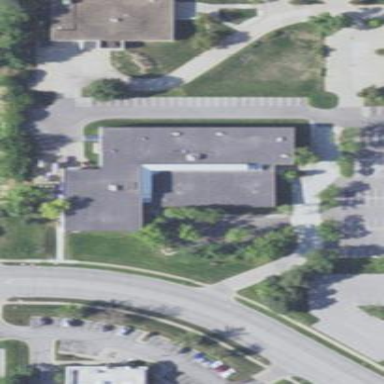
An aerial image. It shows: Building.